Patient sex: M
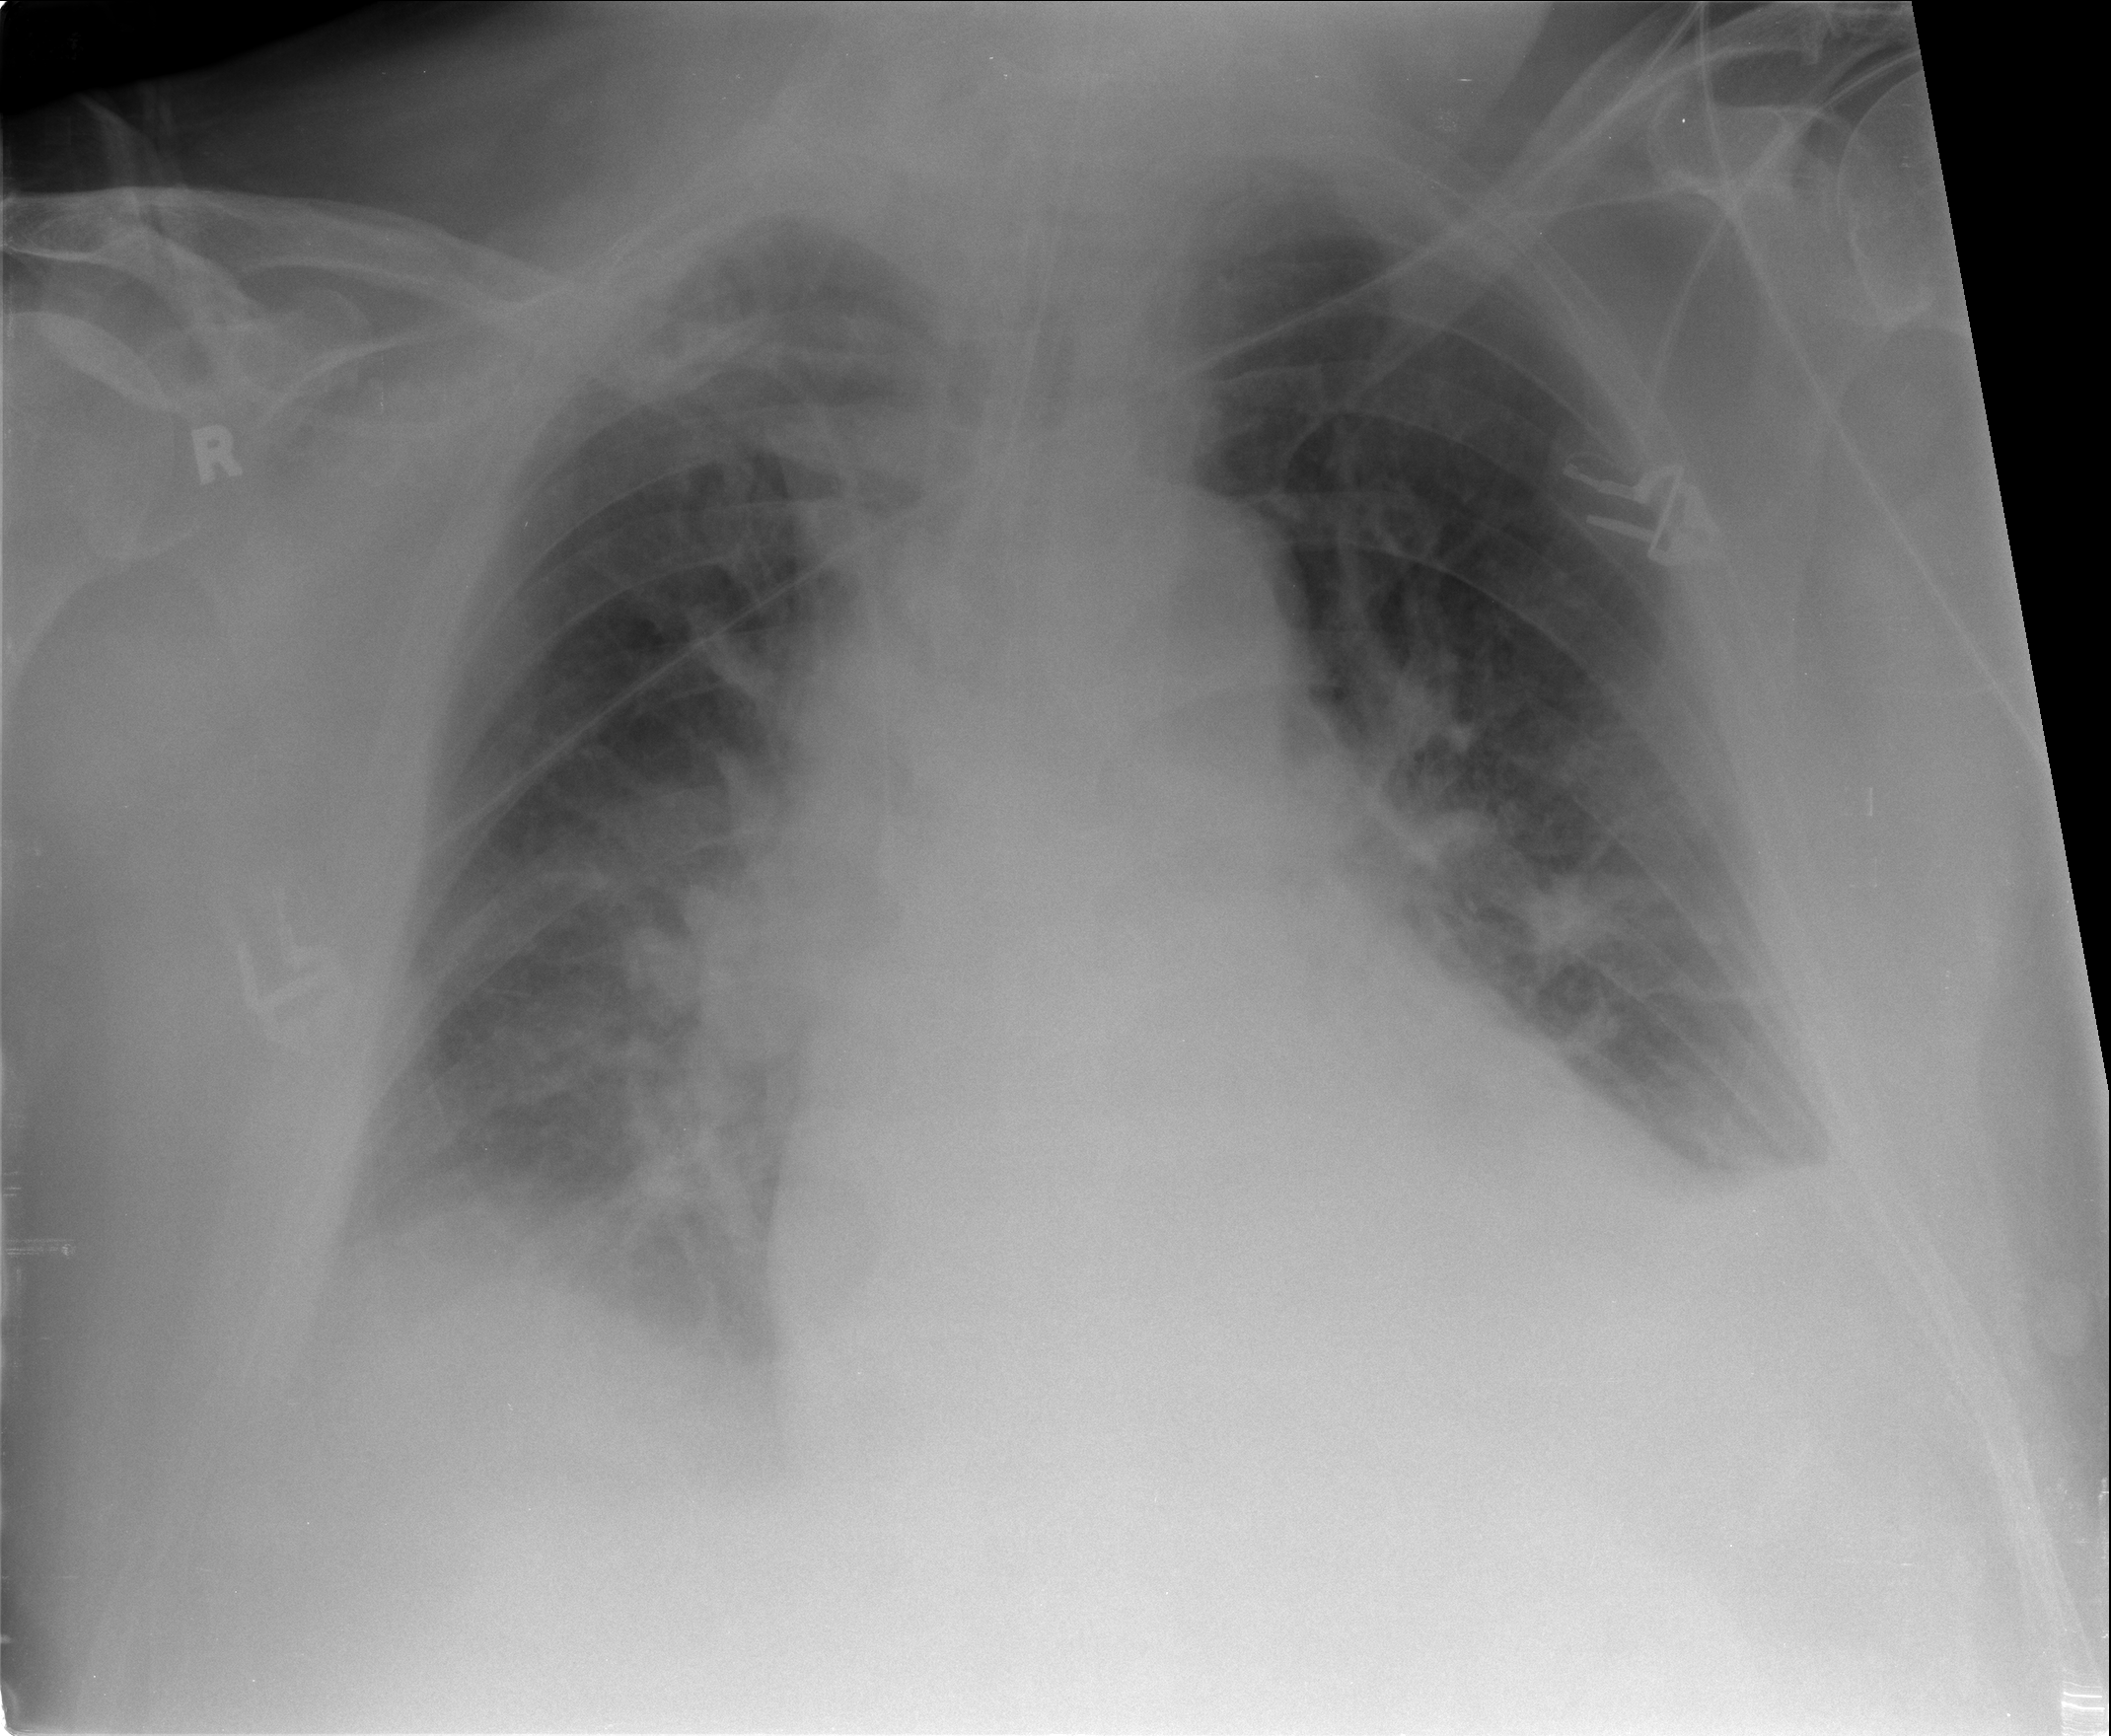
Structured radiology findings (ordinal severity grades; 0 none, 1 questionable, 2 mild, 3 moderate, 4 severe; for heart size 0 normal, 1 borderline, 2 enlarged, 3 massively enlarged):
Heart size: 2
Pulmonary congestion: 2
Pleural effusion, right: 2
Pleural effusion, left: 2
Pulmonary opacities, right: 1
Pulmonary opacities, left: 0
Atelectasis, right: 2
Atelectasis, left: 2